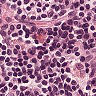
Metastatic tissue present: no